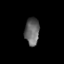
Tissue: lung
Cell type: Epithelial cells
Senescence score: 0.2421
Nuclear area (px): 383
Mean DAPI intensity: 102.507